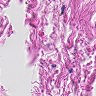
Metastatic tissue present: no